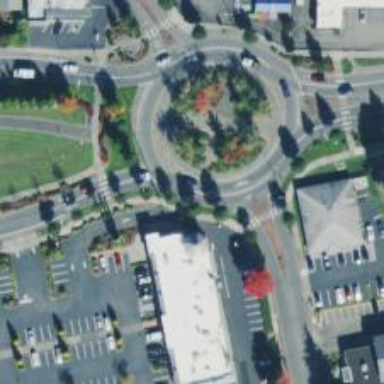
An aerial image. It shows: Secondary road with asphalt surface leading to roundabout junction.